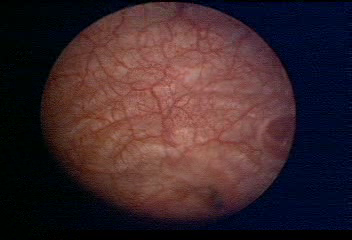
Modality: WLC
Class: Normal mucosa
Bladder cancer association: No